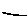
Label: line